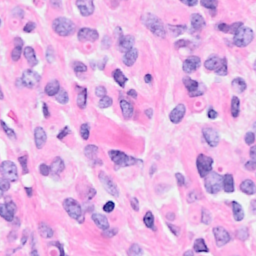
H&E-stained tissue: Breast